Question: i would like to know, what is name of <URL> UI element? The top bar containing "close" or "minimize" buttons?
And is there any way, how to customise it using XAML or C#?
Thanks

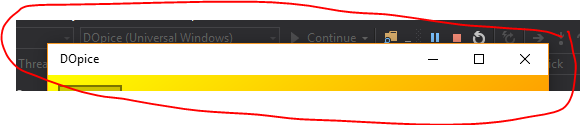
Answer: It's called the TitleBar. Can can customize it but you will have to make your own custom style for the main window.. Check out <URL> link. Give some direction on how to customize.